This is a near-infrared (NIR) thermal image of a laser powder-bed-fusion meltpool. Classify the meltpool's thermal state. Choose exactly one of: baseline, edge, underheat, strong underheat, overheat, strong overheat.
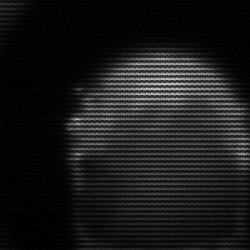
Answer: edge